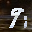
Label: 9